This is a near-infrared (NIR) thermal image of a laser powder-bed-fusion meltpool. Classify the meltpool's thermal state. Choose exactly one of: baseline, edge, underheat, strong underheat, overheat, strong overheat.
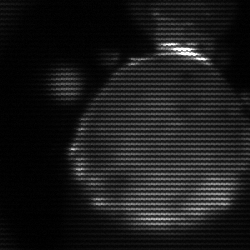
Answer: edge